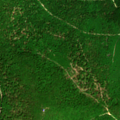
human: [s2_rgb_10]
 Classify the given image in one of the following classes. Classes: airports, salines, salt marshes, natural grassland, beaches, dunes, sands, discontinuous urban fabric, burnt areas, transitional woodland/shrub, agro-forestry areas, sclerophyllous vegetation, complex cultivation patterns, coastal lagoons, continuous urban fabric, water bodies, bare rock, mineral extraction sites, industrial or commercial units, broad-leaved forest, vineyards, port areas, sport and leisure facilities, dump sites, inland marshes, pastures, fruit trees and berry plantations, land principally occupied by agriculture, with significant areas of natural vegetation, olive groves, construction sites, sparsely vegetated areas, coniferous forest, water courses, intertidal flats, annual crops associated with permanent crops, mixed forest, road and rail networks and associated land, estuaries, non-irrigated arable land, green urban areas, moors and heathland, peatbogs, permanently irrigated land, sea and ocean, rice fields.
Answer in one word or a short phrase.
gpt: broad-leaved forest